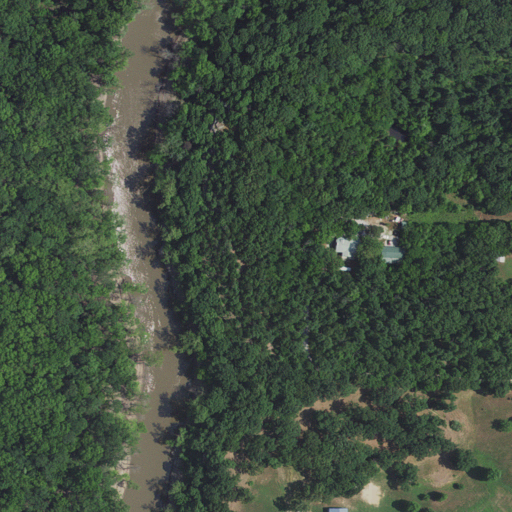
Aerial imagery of cliff(s) in Missouri named Halley Bluffs containing woody wetlands, deciduous forest, open water, pasture, open development, grassland, and herbaceous wetlands